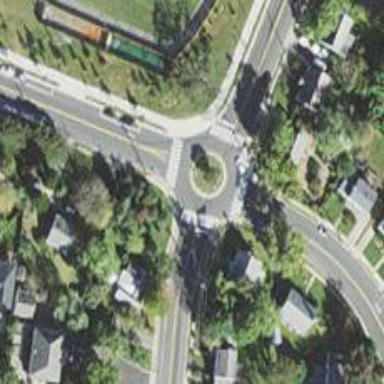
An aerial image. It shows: Residential road with asphalt surface leading to roundabout.